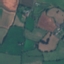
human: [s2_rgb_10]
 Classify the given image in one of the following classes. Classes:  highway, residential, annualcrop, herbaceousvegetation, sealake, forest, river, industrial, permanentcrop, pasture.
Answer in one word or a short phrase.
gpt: Pasture